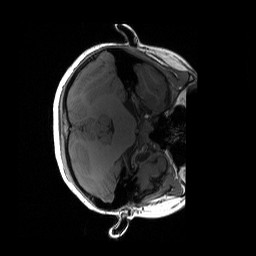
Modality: T1w
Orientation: axial
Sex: female
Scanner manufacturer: siemens
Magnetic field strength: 3 T
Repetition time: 1.9 s
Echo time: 0.00243 s